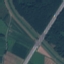
Land use / land cover: Highway